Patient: sex F, age 69
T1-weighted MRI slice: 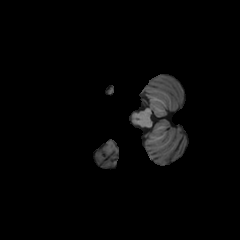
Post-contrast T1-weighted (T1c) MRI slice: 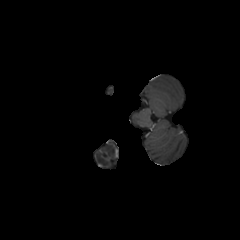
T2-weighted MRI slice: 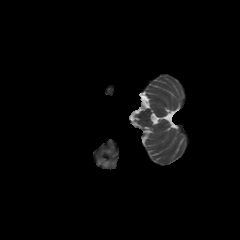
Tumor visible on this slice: no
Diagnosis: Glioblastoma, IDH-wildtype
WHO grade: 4